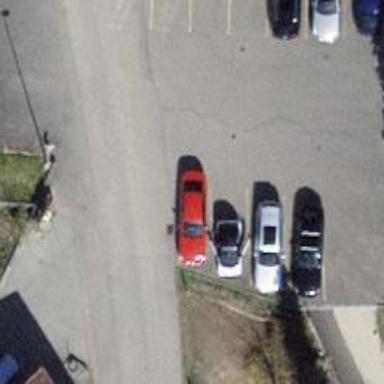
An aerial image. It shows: Parking area.